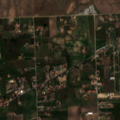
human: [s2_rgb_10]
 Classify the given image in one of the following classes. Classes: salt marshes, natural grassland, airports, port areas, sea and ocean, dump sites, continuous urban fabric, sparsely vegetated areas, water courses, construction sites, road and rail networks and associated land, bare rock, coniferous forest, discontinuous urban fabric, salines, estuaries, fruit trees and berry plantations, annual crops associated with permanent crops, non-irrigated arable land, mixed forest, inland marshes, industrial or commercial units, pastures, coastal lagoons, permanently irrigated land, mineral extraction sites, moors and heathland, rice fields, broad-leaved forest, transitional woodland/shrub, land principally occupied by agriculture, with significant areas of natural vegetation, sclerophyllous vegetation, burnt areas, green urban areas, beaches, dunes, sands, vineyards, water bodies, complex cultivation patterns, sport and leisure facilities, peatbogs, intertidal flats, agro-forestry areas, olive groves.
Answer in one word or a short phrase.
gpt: discontinuous urban fabric, pastures, complex cultivation patterns